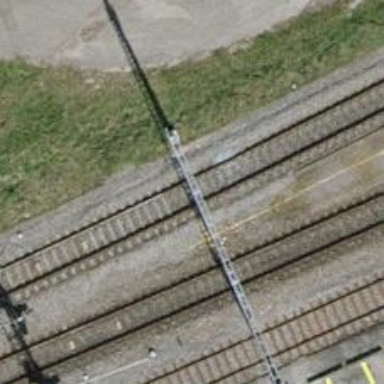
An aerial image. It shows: Railway with electrified contact lines.